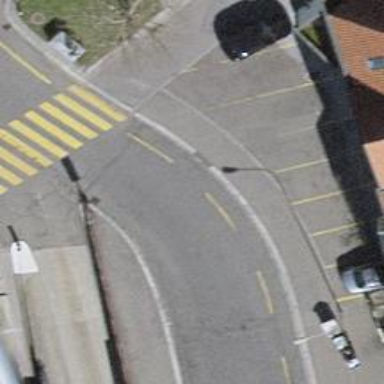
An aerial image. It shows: Residential road with asphalt surface. There are sidewalks on both sides and cycle lane on the left.